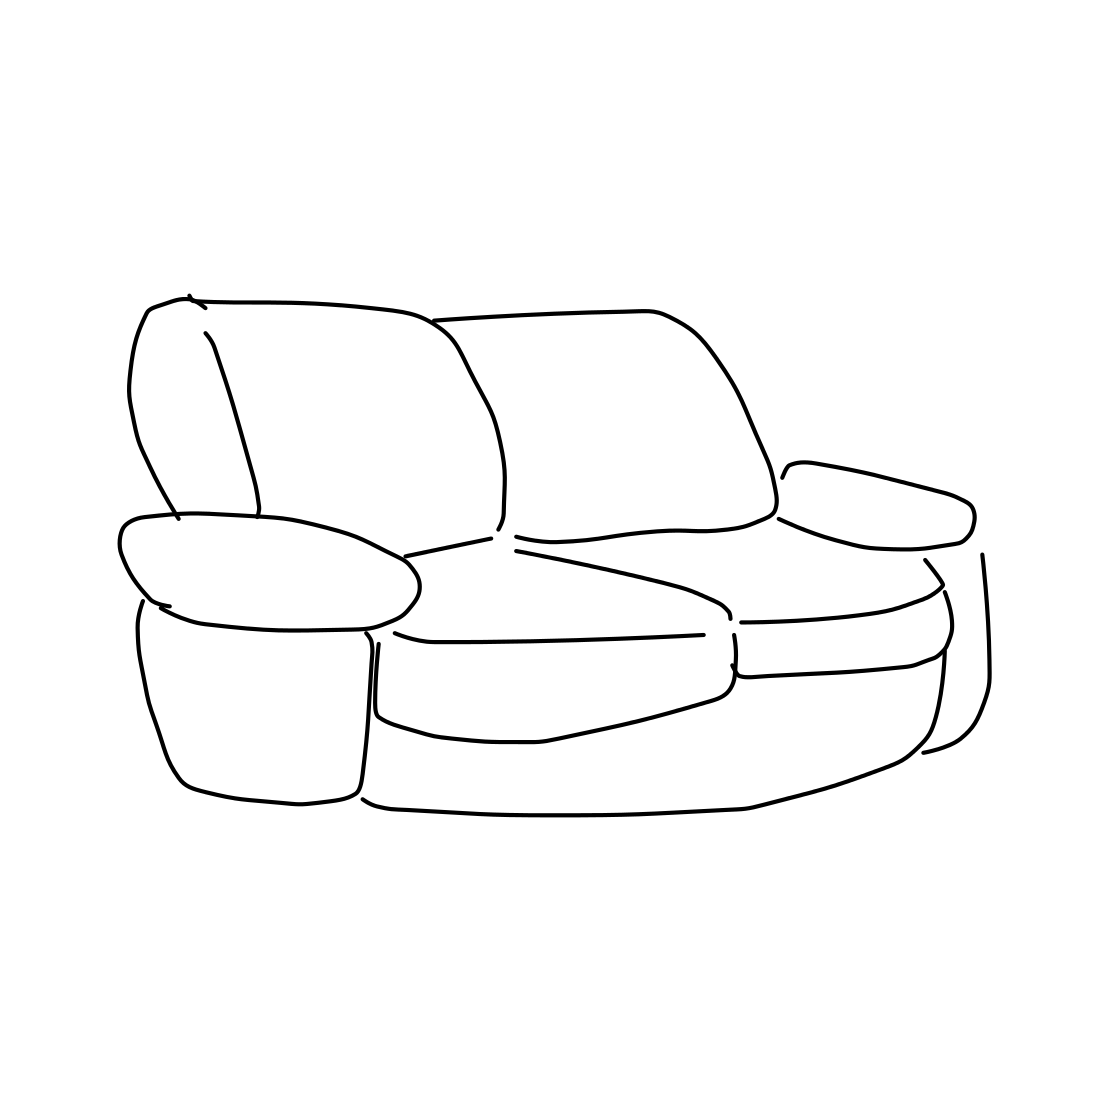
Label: couch